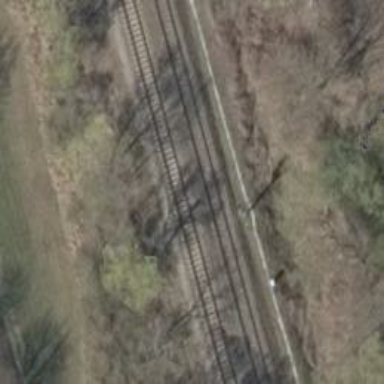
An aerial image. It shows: Light railway signal with light crossing form.